Question: Please find below my code that I am using to share my analysis (dataframe) with my friend in R. I am using package and :
'''
library(sendmailR)
from <- "<me@gmail.com>"
to <- "<friend@gmail.com>"
subject <- "Important Report of the Day!!"
body <- "This is the result of the test:"
mailControl=list(smtpServer="ASPMX.L.GOOGLE.COM")
#-----------------------------------------------------
msg_content <- mime_part(paste('<!DOCTYPE html PUBLIC "-//W3C//DTD XHTML 1.0
Strict//EN" "http://www.w3.org/TR/xhtml1/DTD/xhtml1-strict.dtd">
<html xmlns="http://www.w3.org/1999/xhtml">
<head>
<meta http-equiv="Content-Type" content="text/html; charset=utf-8" />
<meta name="viewport" content="width=device-width, initial-scale=1.0"/>
</head>
<body><pre>', paste(pander_return(pander(vvv, style="multiline")), collapse = '
'), '</pre></body>
</html>'))
msg_content[["headers"]][["Content-Type"]] <- "text/html"
sendmail(from=from,to=to,subject=subject,msg=msg_content,control=mailControl)
'''
Problem is that in the mail the table is broken into two parts (8 column table and 4 column table) PFB the sample picture

How do I change my code so that my table of 12 columns remain intact.
After adding this line
'''
panderOptions('table.split.table', Inf)
'''
This is the email that I am getting <URL>
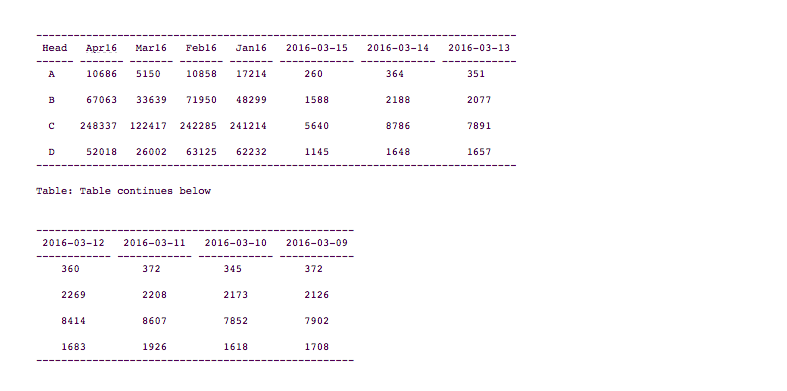
Answer: You have to increase or disable the <URL> via 'panderOptions'.
Quick example on updating your 'pander' call:
'''
paste(pander_return(pander(vvv, split.tables = Inf)), collapse = '
')
'''
Or set that globally for all future 'pander' calls:
'''
panderOptions('table.split.table', Inf)
'''